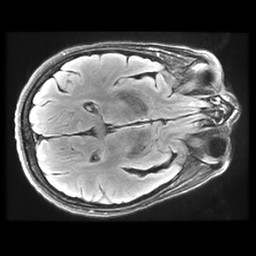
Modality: FLAIR
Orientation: axial
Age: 60
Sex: female
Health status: healthy
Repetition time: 12 s
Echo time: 0.09782 s